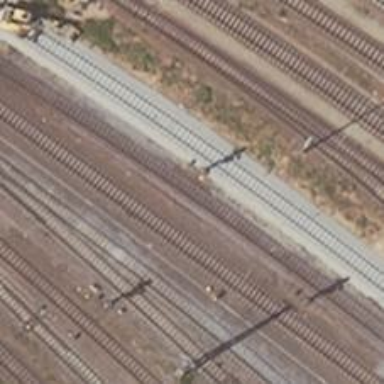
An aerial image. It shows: Railway signal.